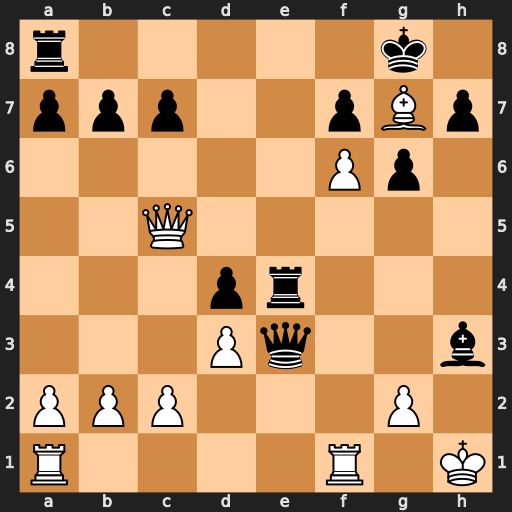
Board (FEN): r5k1/ppp2pBp/5Pp1/2Q5/3pr3/3Pq2b/PPP3P1/R4R1K
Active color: w
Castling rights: -
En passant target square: -
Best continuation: dxe4 Qg3 Rg1